Question: I'm developing an simple art program in Java and I was curious if it was possible to create an gray empty space around the canvas like is most art programs(Meaning, an empty space that isn't locked down and is scrollable). Is this possible and how could I go about doing this?
Example:

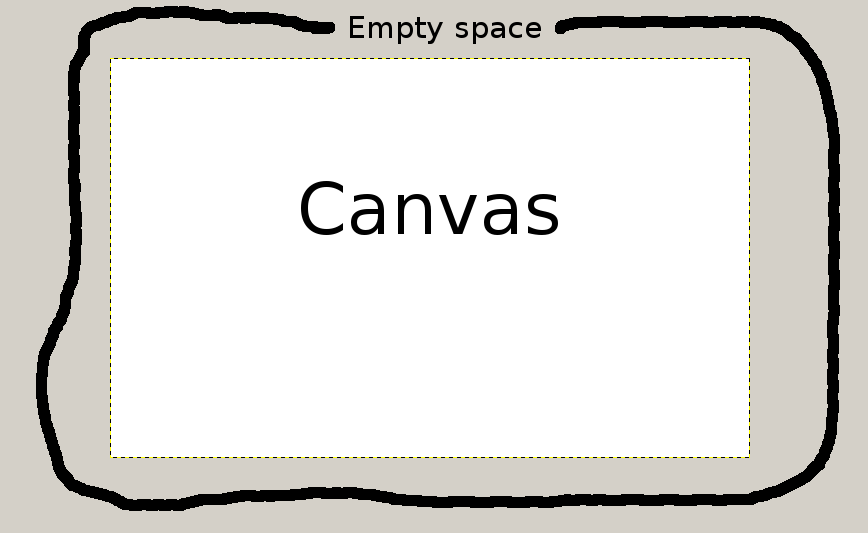
Answer: Have you considered using a Line Border within the JPanel.
'''
import javax.swing.*;
import java.awt.*;
class Testing
{
public void buildGUI()
{
JFrame f = new JFrame();
JPanel o_panel = new JPanel();
JPanel panel = new JPanel();
panel.setMinimumSize(new Dimension(500,500));
panel.setPreferredSize(new Dimension(500,500));
panel.setMaximumSize(new Dimension(500,500));
panel.setBackground(Color.RED);
panel.setBorder(BorderFactory.createLineBorder(Color.GRAY,25));
o_panel.add(panel);
f.getContentPane().add(o_panel);
f.pack();
f.setLocationRelativeTo(null);
f.setDefaultCloseOperation(JFrame.EXIT_ON_CLOSE);
f.setVisible(true);
}
public static void main(String[] args)
{
SwingUtilities.invokeLater(new Runnable(){
public void run(){
new Testing().buildGUI();
}
});
}
}
'''